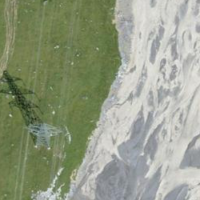
EUNIS habitat code: 23
Species observed at this site:
Campanula scheuchzeri
Anthus spinoletta